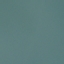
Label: SeaLake